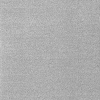
Atmospheric dust classification: dusty